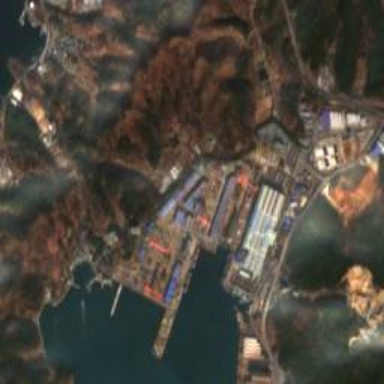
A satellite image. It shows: Industrial area designated as shipyard.